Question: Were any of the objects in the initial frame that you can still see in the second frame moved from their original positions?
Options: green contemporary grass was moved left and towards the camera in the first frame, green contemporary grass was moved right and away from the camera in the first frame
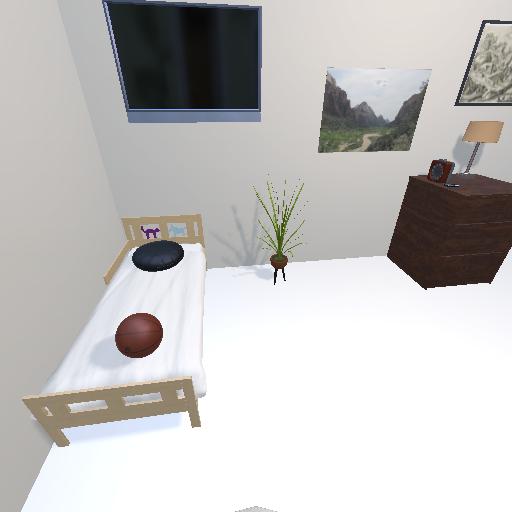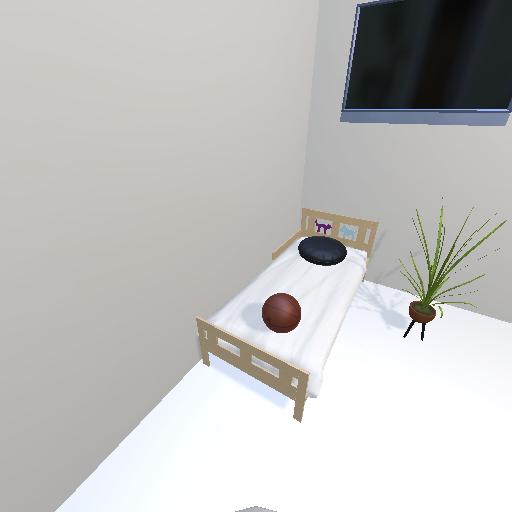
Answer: green contemporary grass was moved left and towards the camera in the first frame